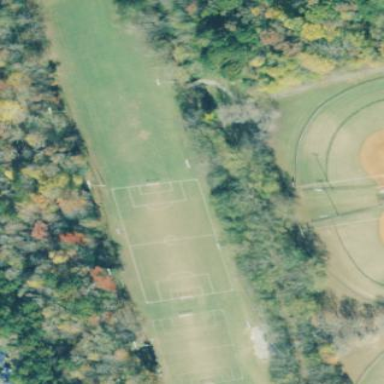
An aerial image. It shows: Grass pitch designated for soccer.